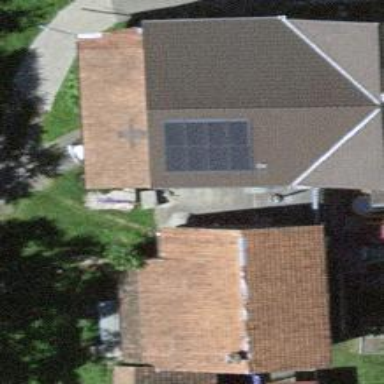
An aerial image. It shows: Solar photovoltaic panel generator.